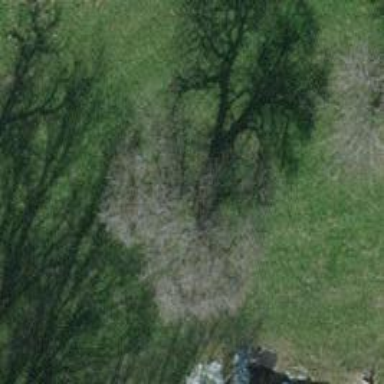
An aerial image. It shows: Single tag "natural: tree."